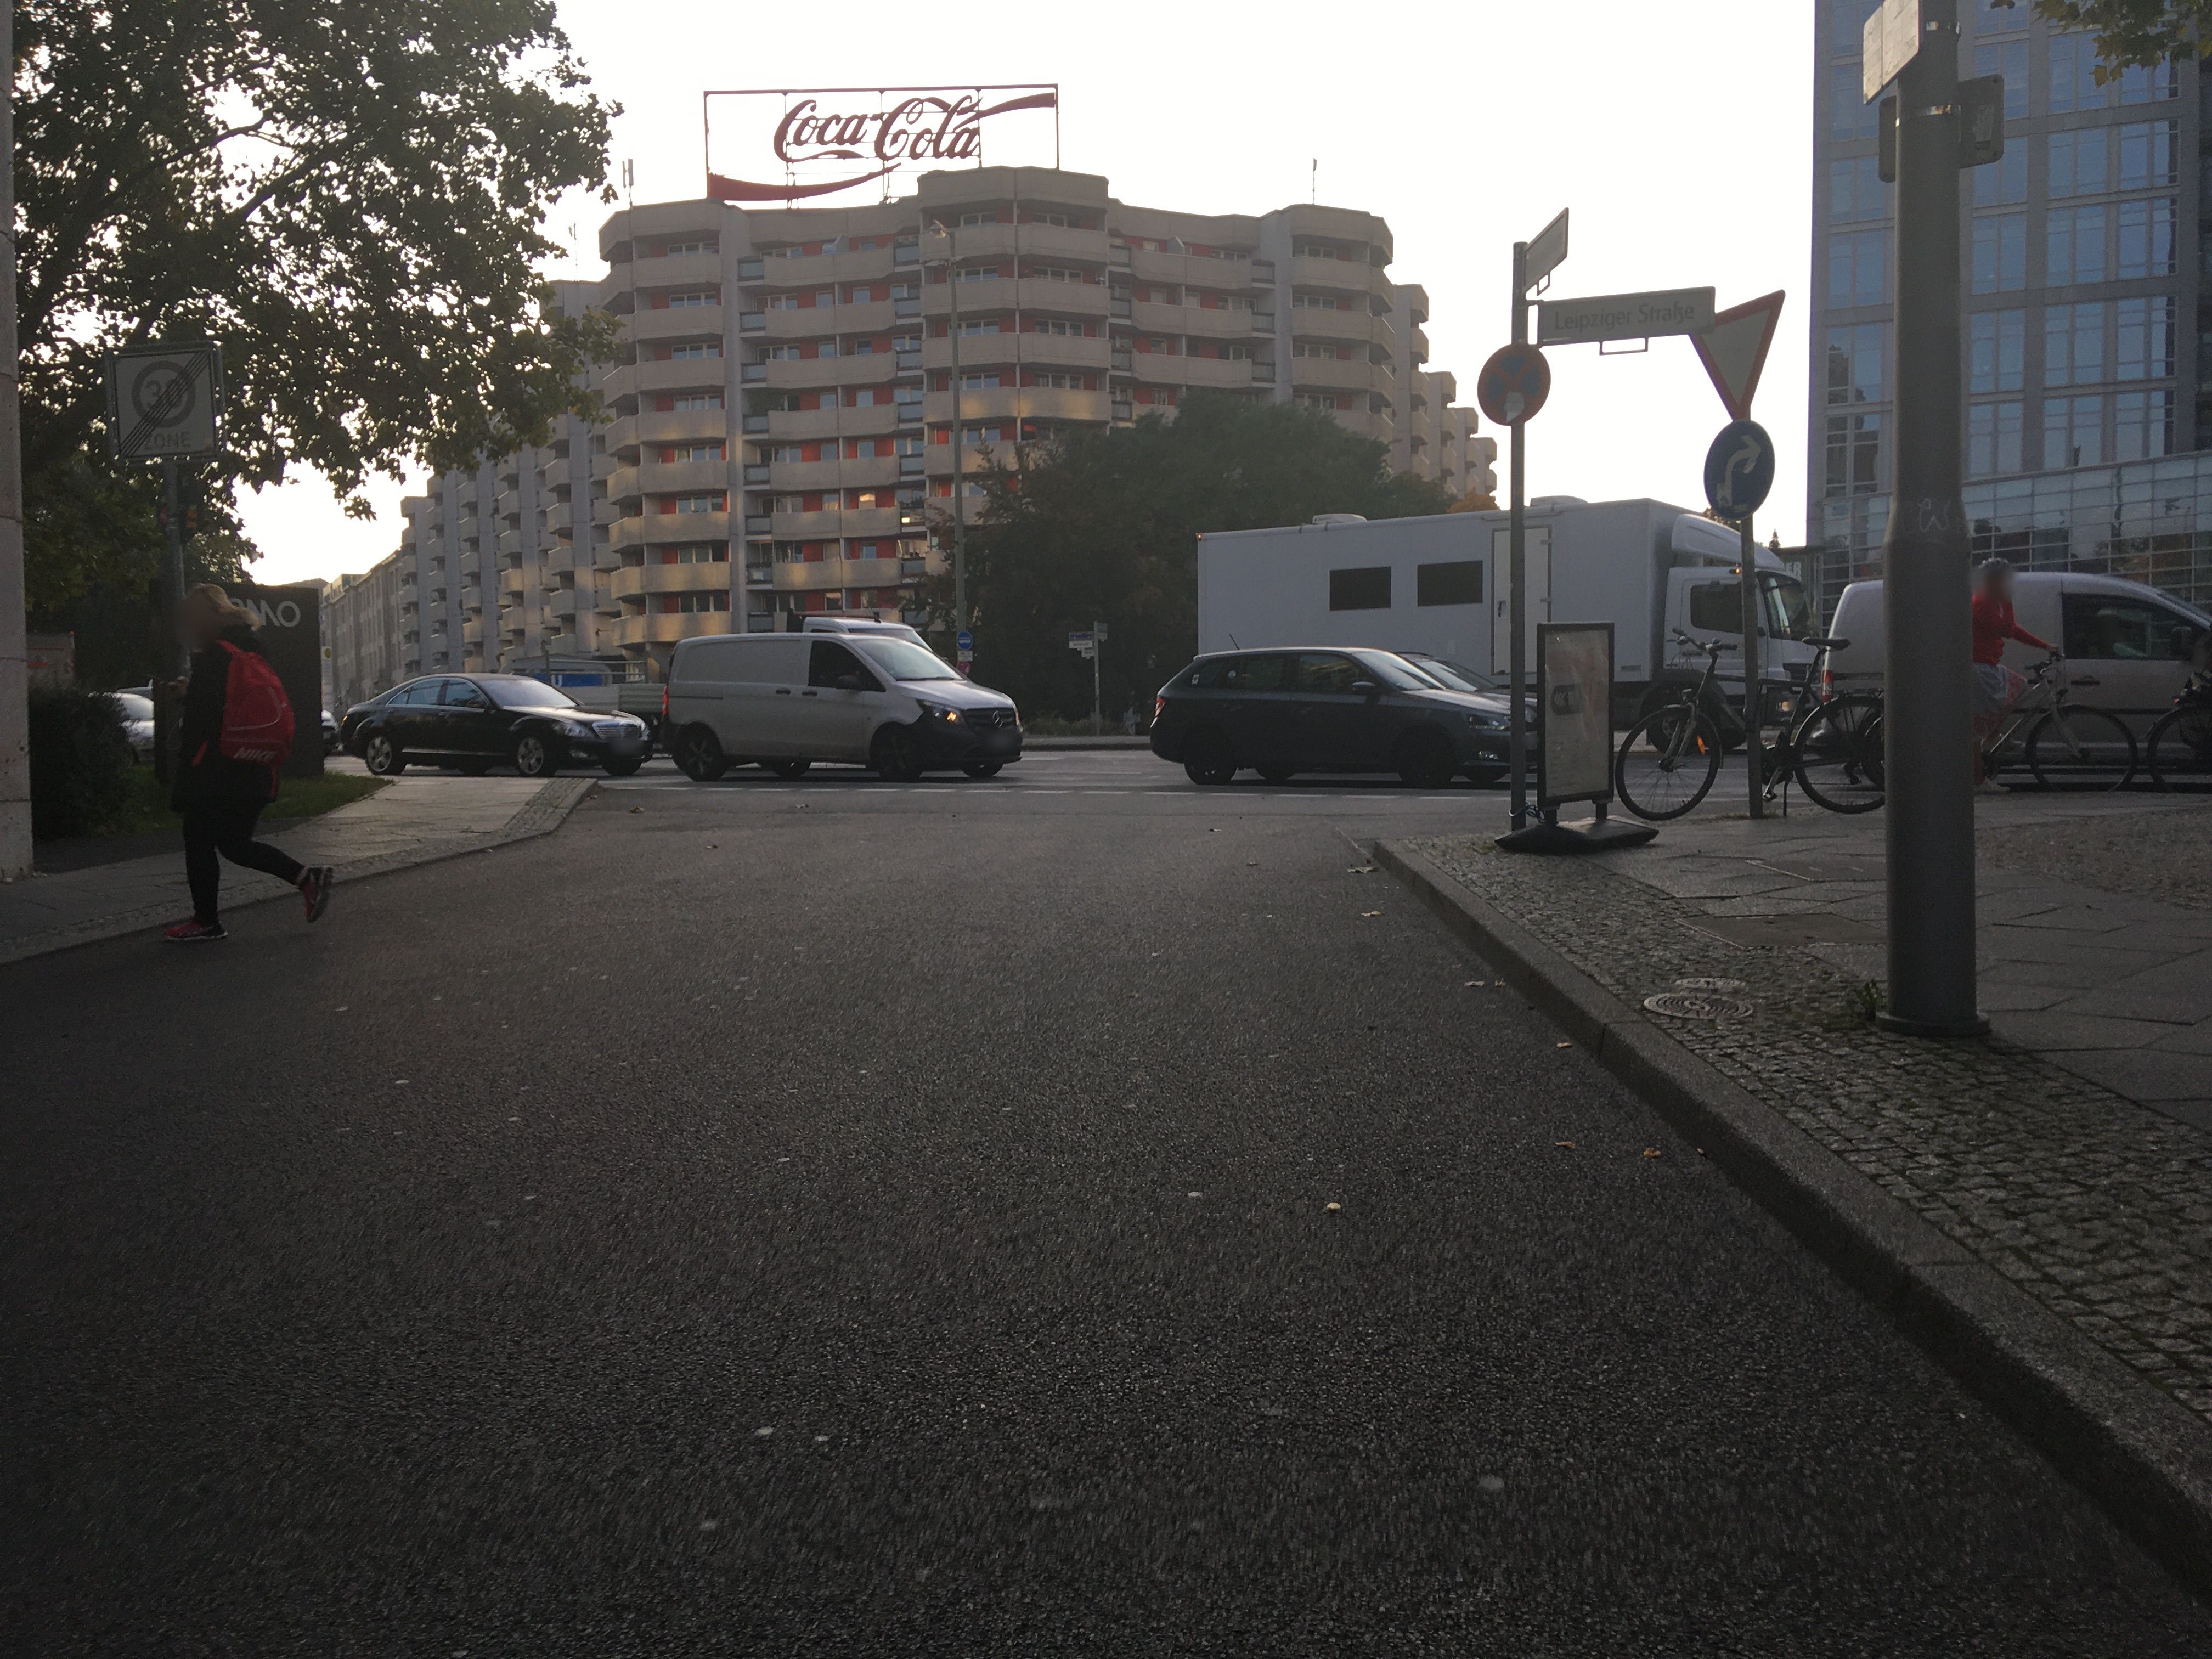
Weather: clear
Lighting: day
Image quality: good
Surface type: walking surface
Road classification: service, cycleway
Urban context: urban centre
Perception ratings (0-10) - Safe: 1.88, Lively: 6.65, Beautiful: 6.15, Boring: 1.12, Depressing: 3.54, Wealthy: 7.88